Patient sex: M
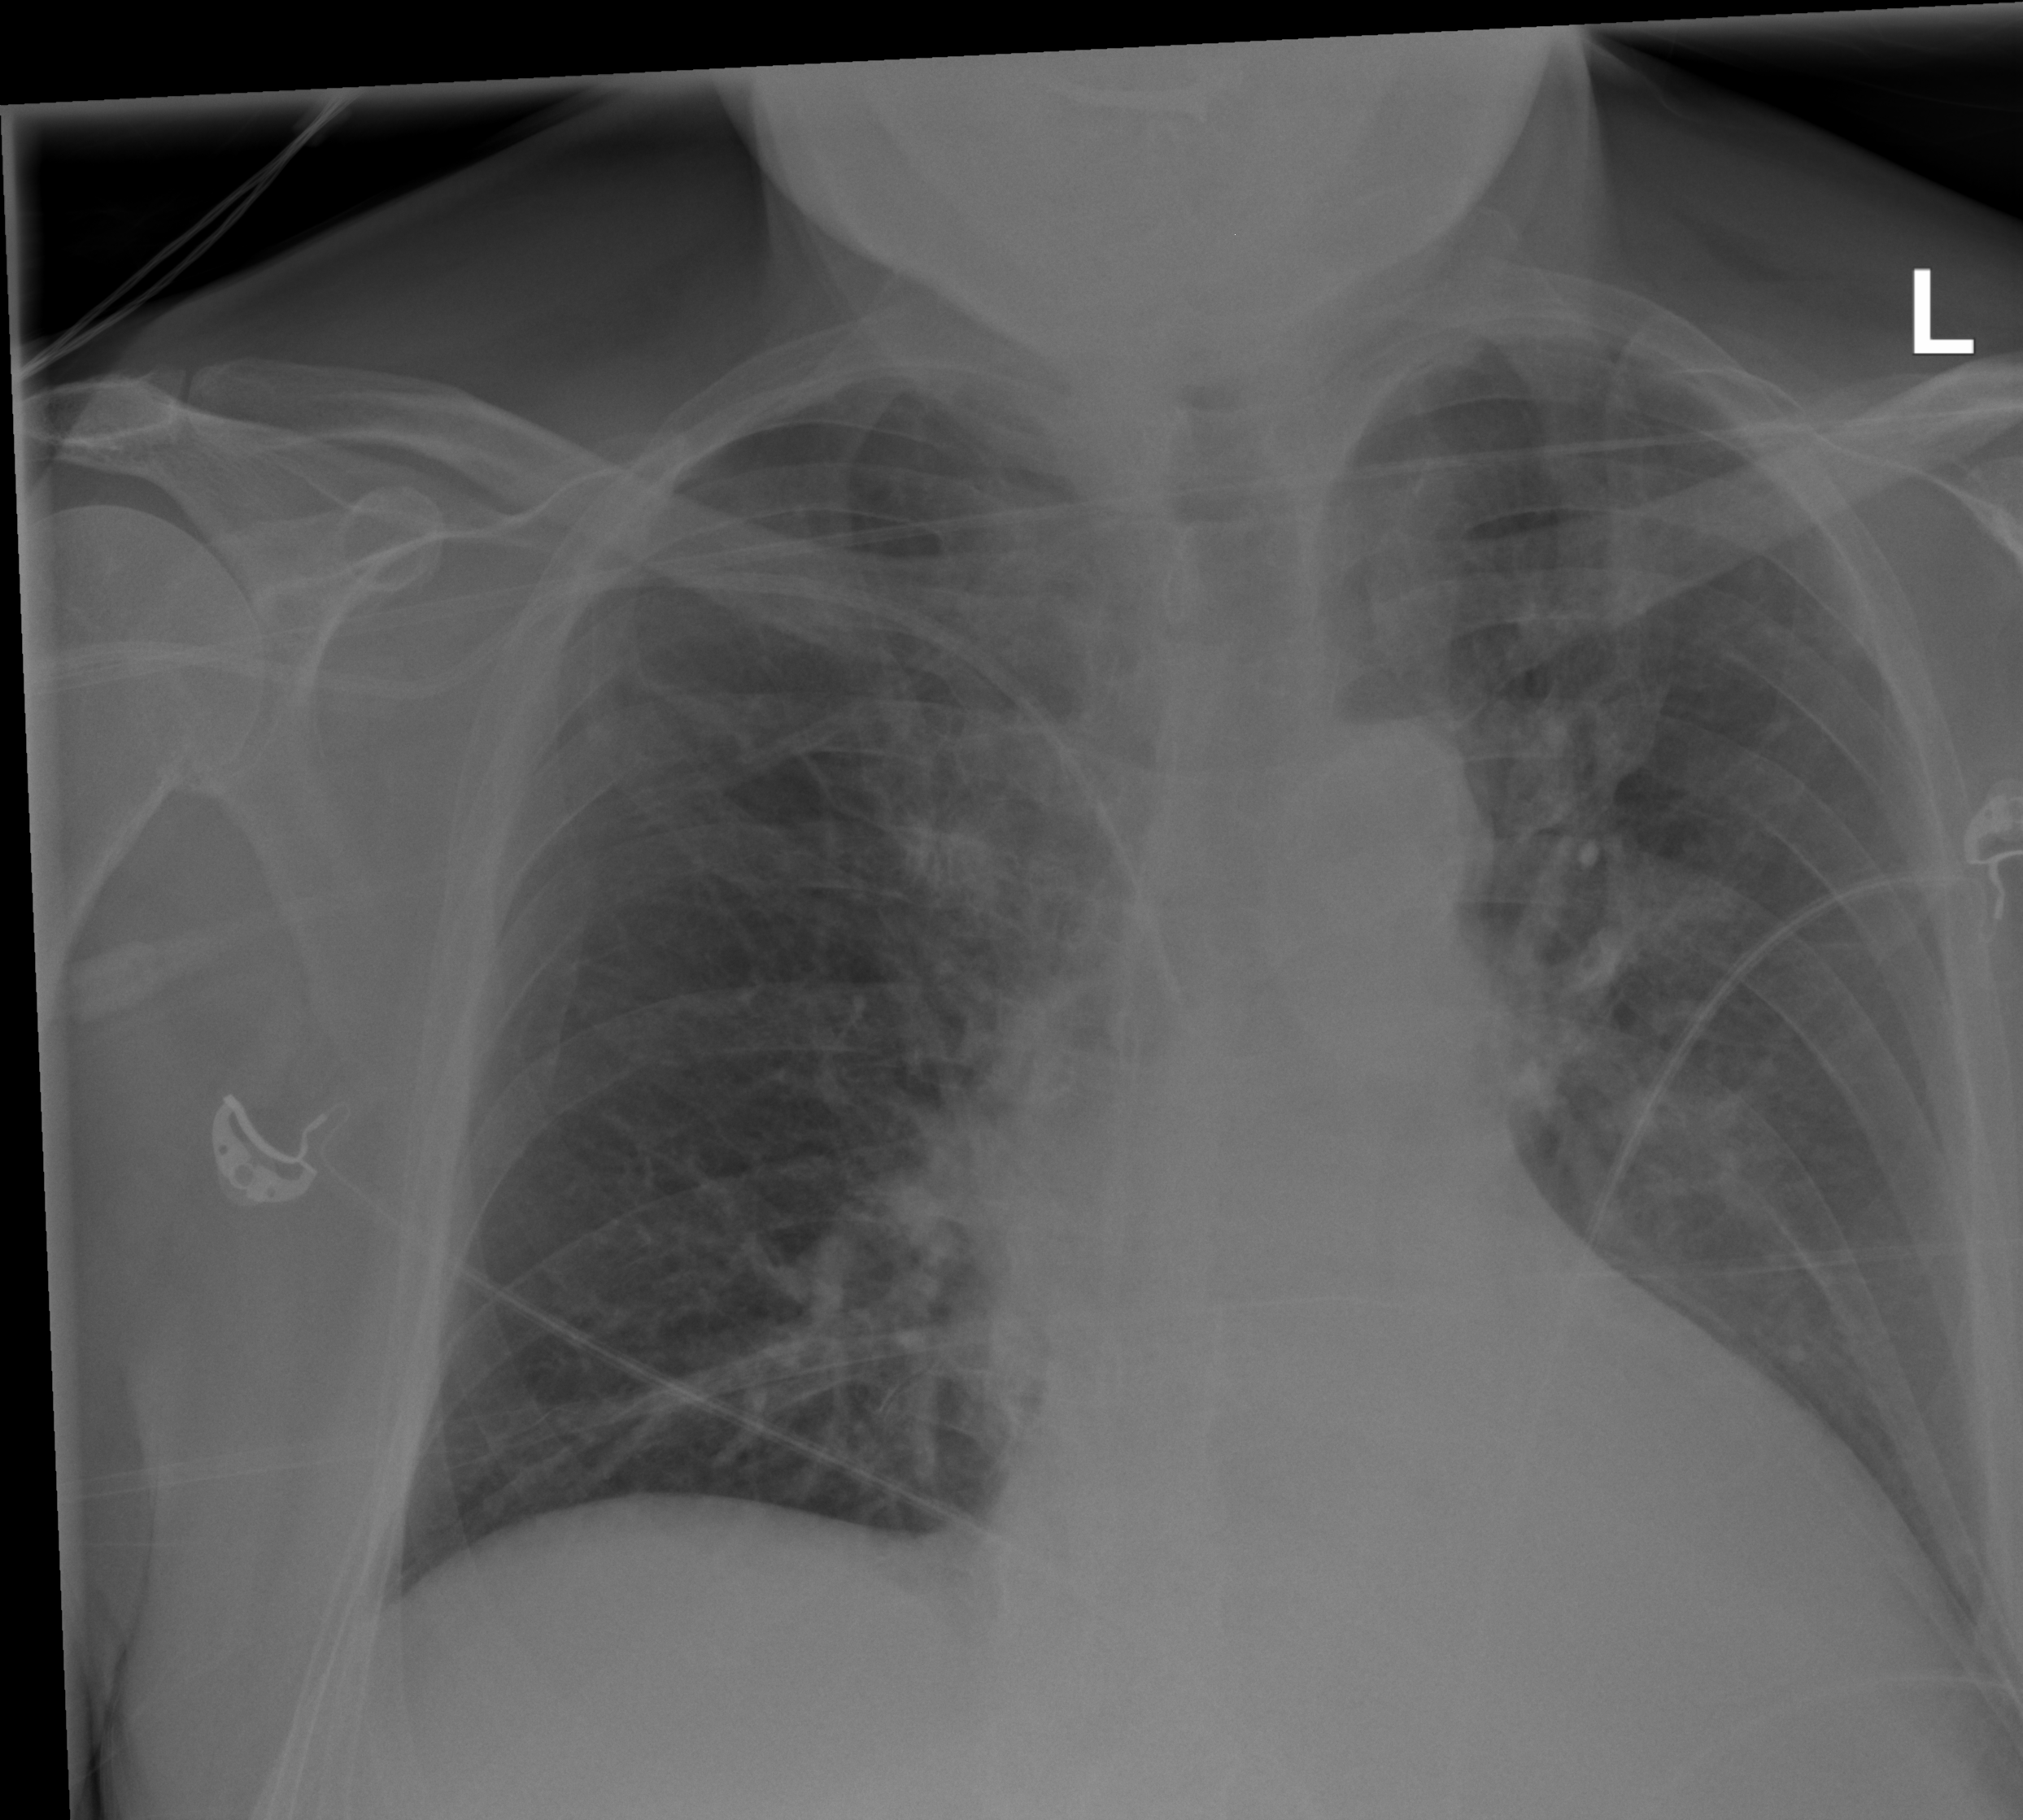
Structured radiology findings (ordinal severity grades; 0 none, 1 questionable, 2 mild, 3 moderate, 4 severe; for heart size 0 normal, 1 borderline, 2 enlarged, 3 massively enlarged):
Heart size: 0
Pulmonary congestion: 0
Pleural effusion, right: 0
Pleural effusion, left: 1
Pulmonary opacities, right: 1
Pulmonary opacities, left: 1
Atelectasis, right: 0
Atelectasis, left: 0